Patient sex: M
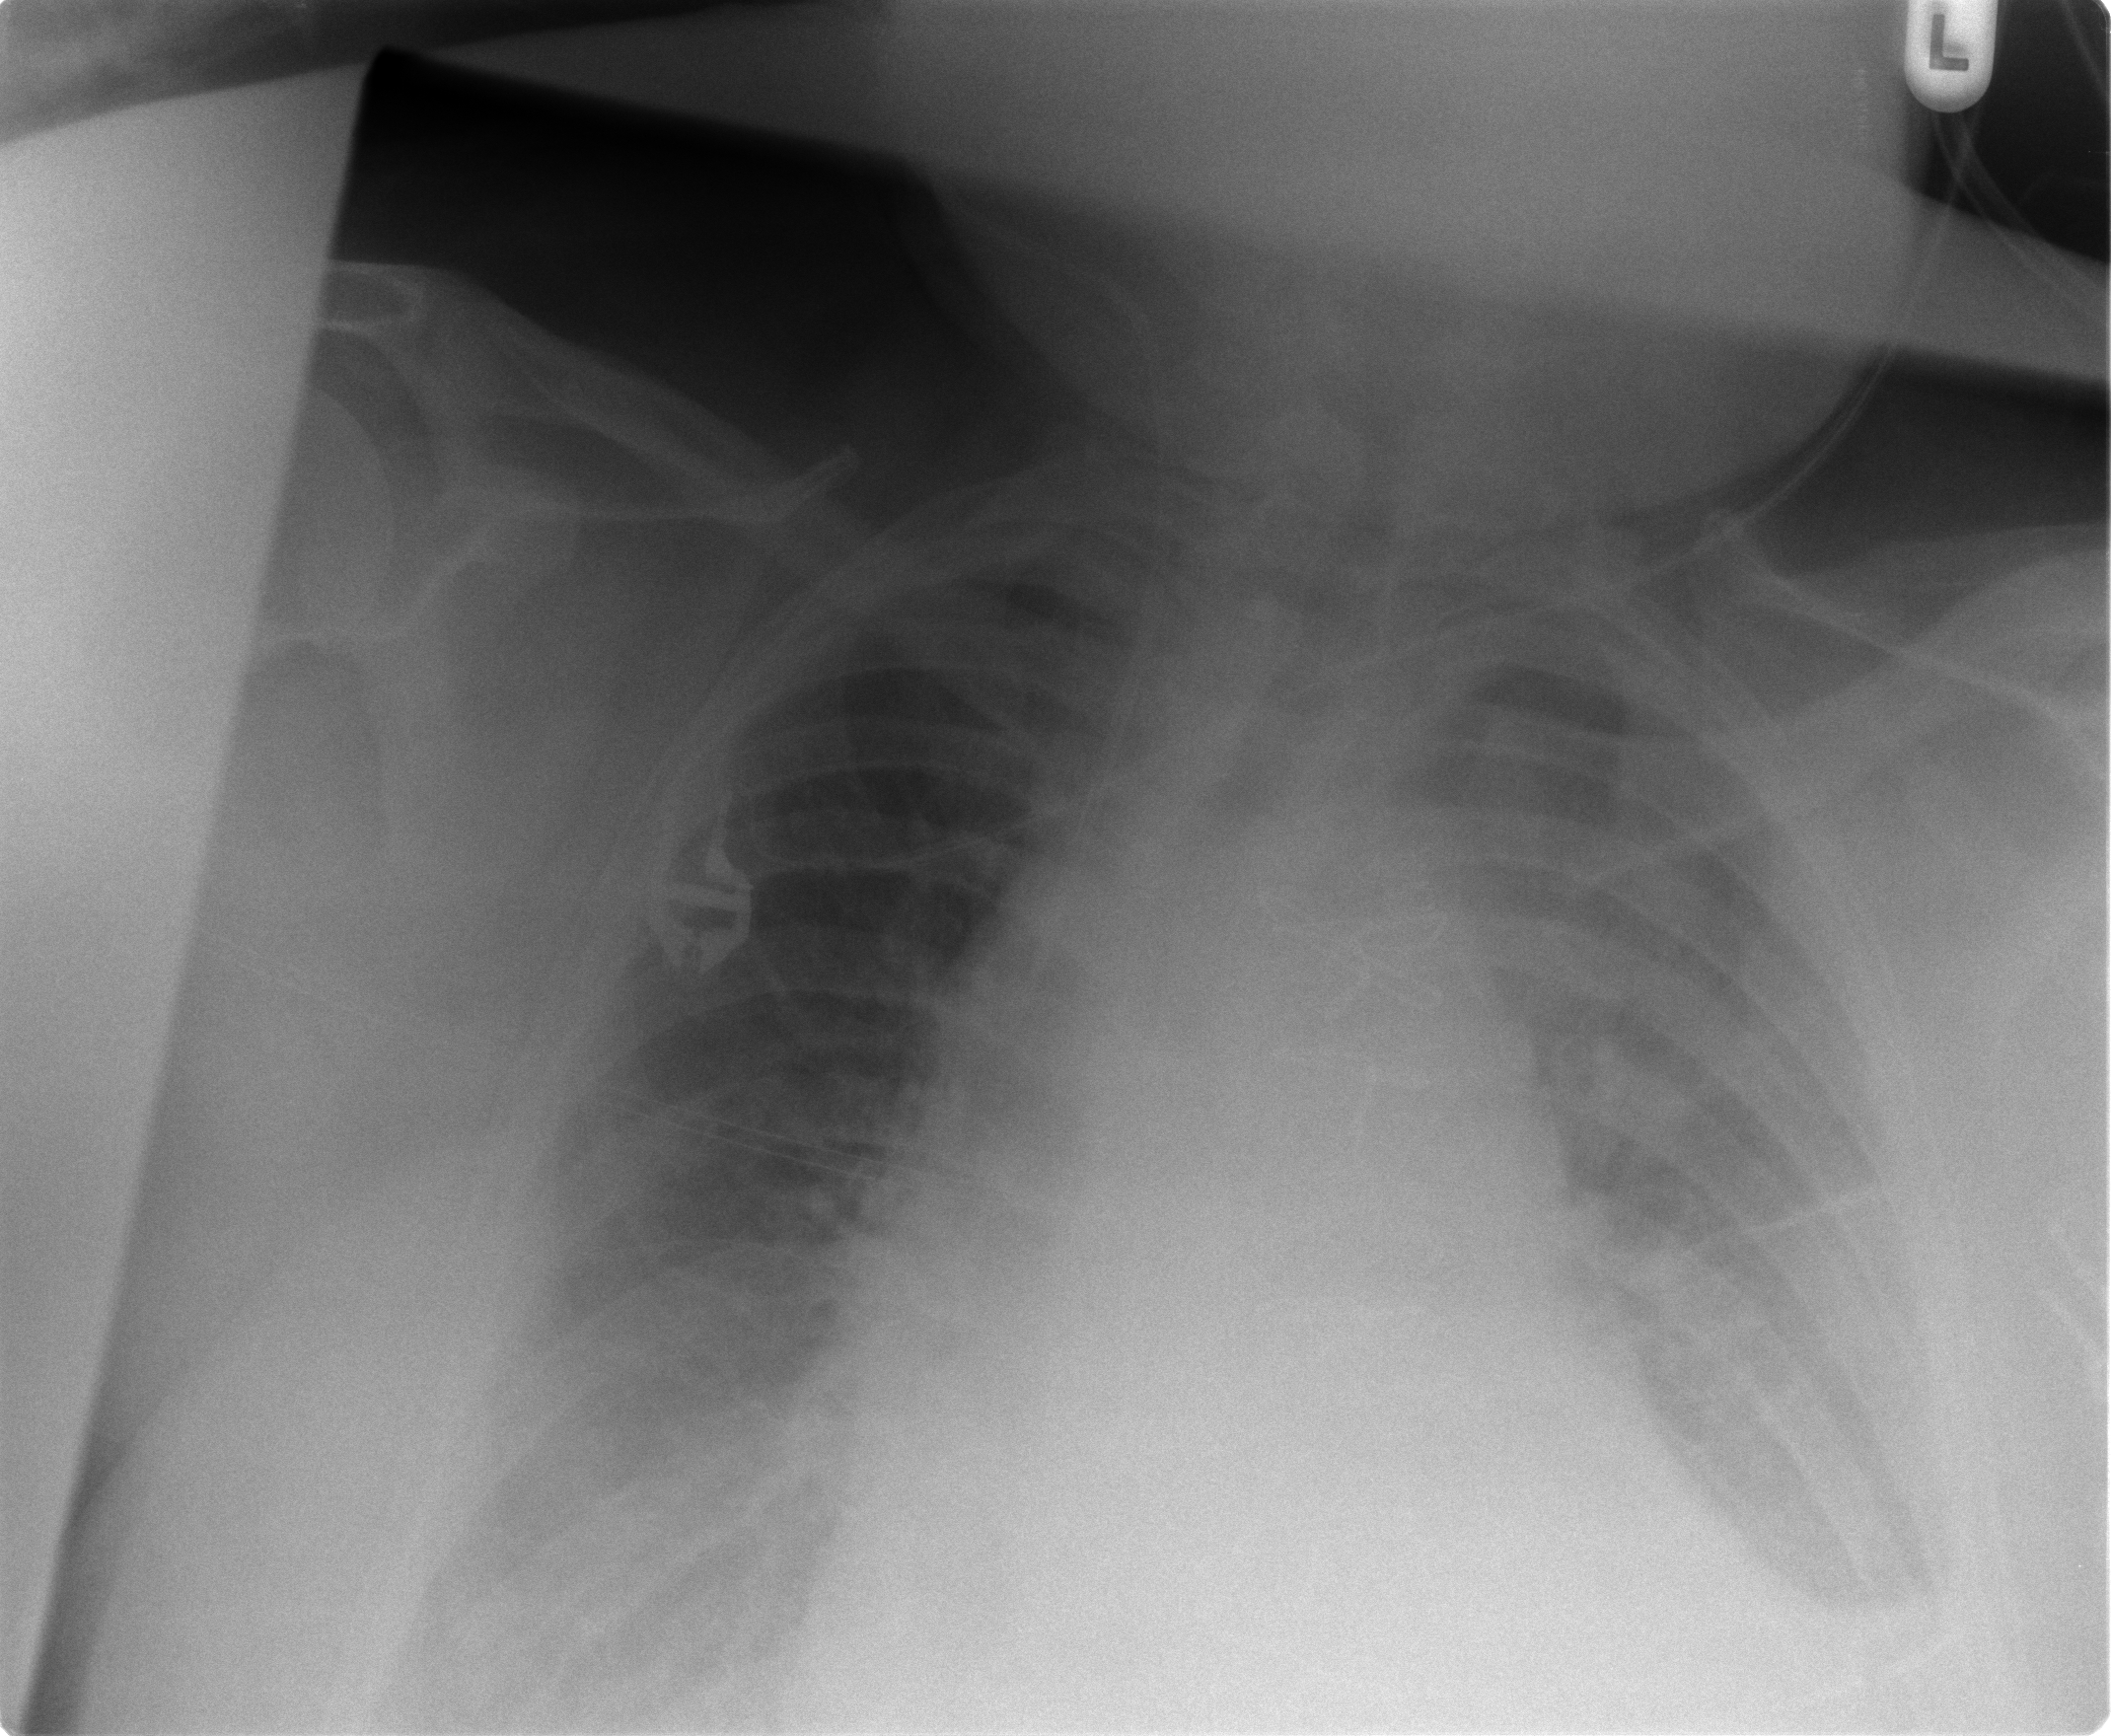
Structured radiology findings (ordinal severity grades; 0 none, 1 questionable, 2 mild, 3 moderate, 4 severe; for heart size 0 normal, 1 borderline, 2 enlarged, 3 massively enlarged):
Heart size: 3
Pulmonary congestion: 2
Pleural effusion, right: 2
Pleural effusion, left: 3
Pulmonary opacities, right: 0
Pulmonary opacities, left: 0
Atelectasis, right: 2
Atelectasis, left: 2